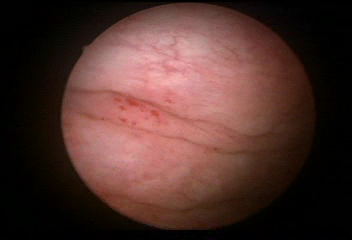
Modality: WLC
Class: Normal mucosa
Bladder cancer association: No